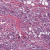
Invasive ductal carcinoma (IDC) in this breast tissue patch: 1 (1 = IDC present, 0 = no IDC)